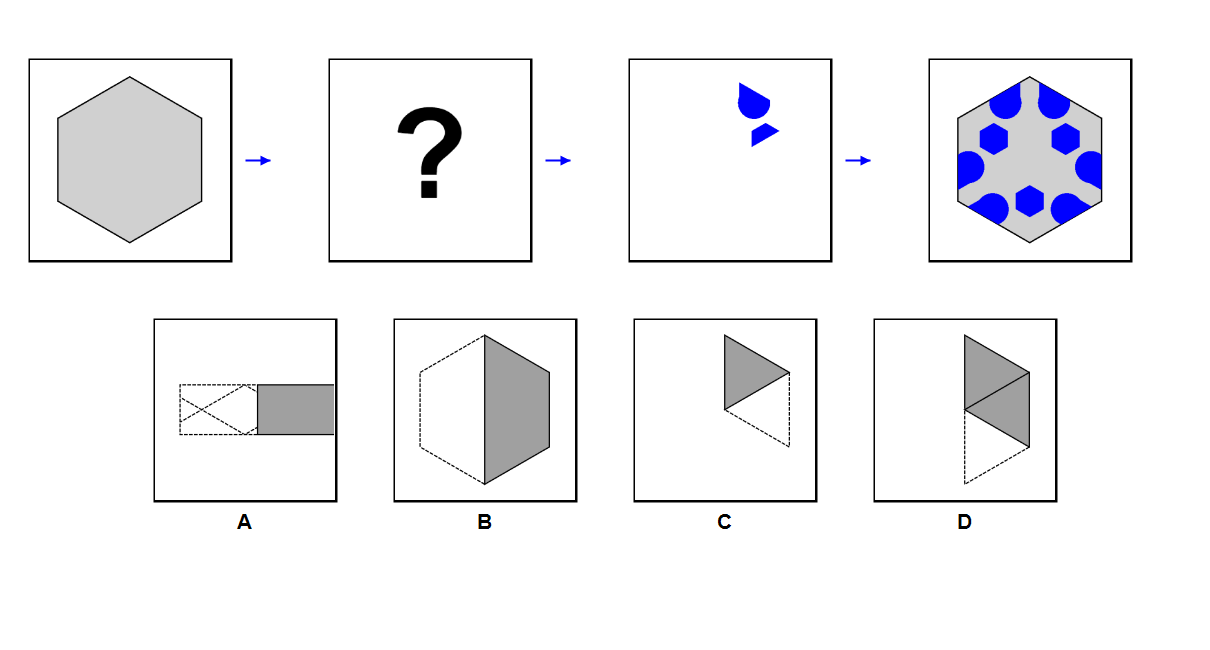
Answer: A